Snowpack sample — Buffalo Mountain, Silverthorne, Colorado, USA (2/22/26, 2:02 PM MST)
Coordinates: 39.622, -106.113
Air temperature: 33 °F
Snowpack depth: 63 cm
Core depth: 40 cm
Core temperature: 26.6 °F
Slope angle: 11°, slope face: 116°
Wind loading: low
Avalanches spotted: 0
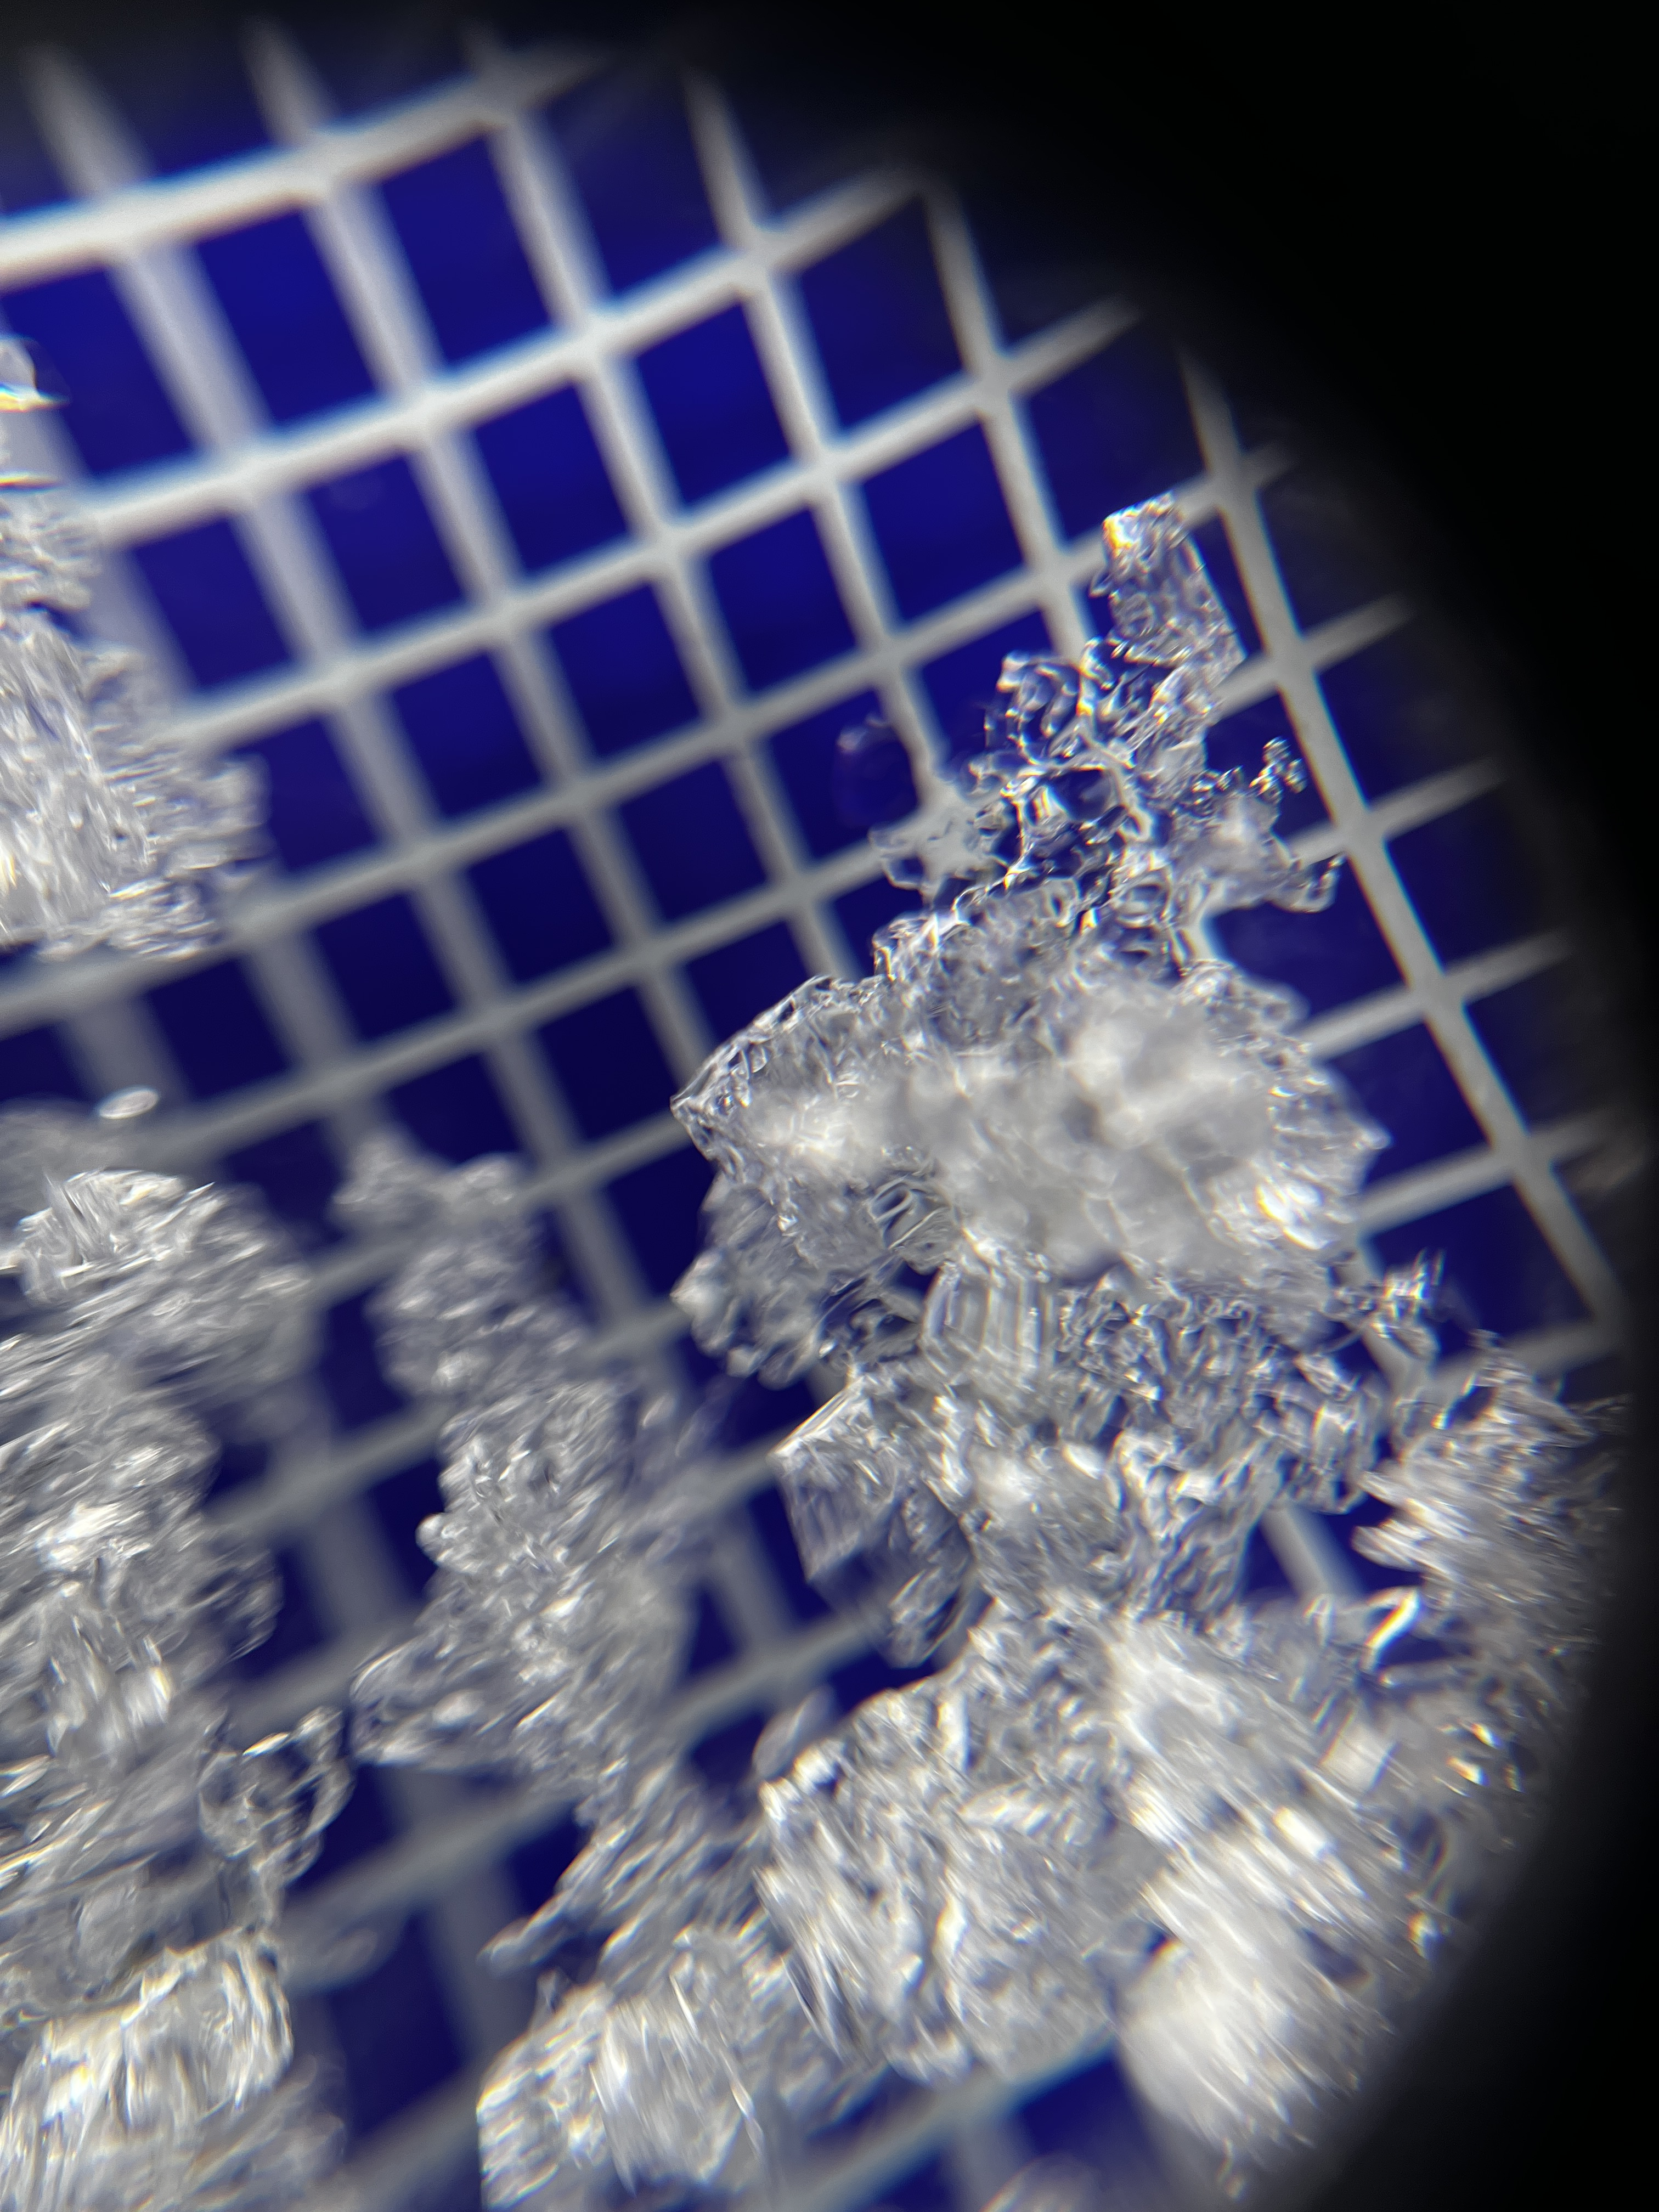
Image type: magnified_profile
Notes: In a firebreak similar to site 1, minimal wind loading with no spotted avalanches (not many faces in view though)